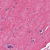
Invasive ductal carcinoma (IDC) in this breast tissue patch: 0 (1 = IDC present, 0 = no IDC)